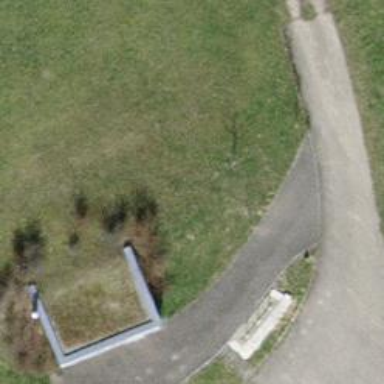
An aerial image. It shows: Scenic viewpoint with bench for visitors to enjoy the view.